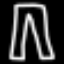
Label: pants